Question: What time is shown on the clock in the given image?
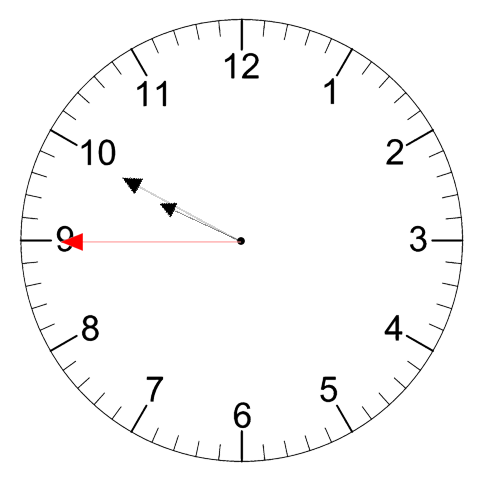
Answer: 09:49:45